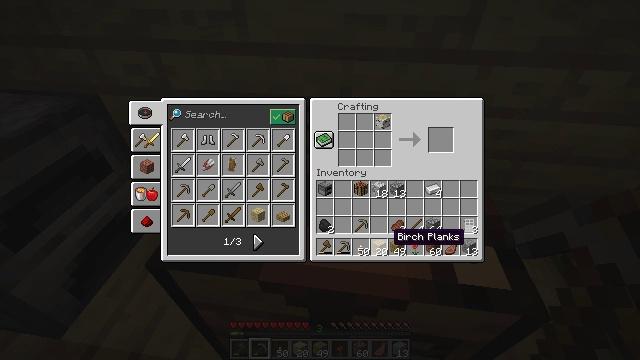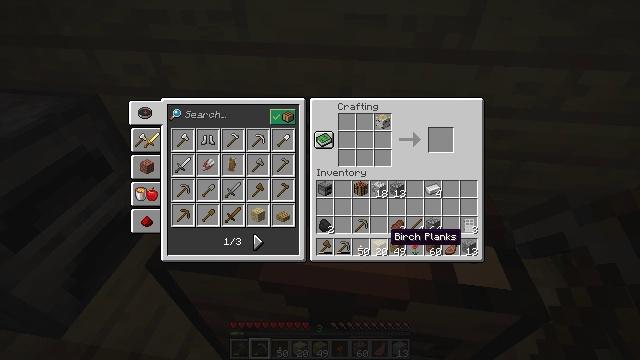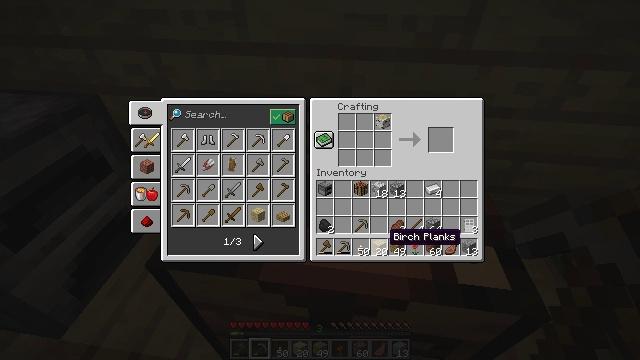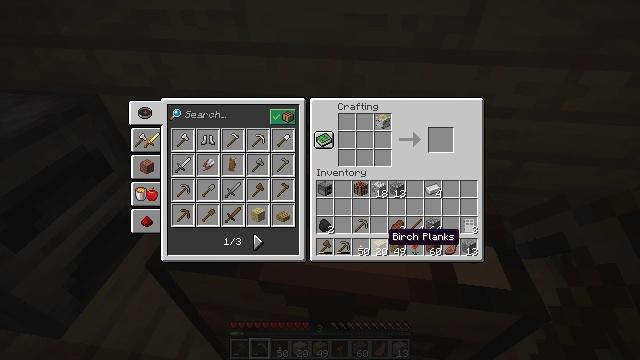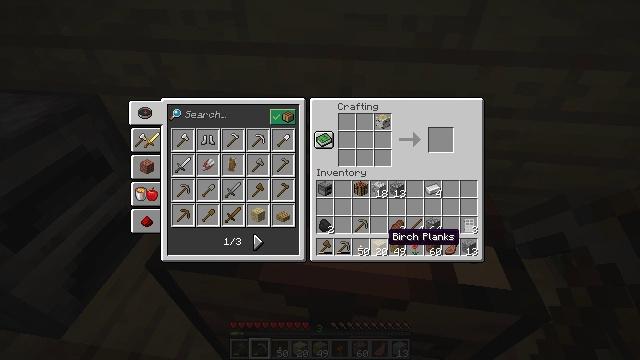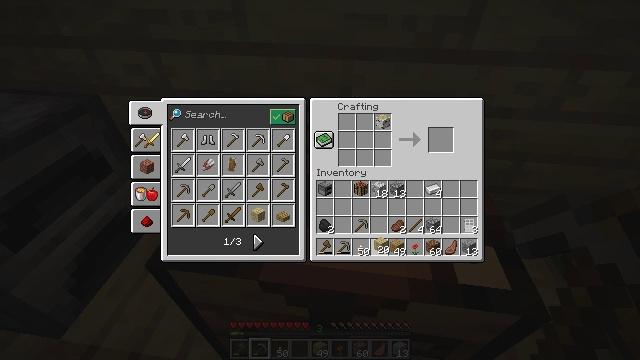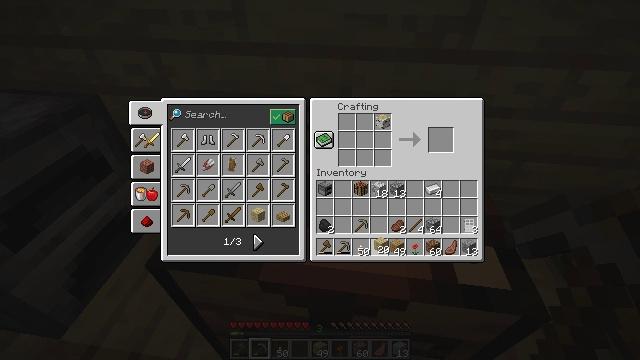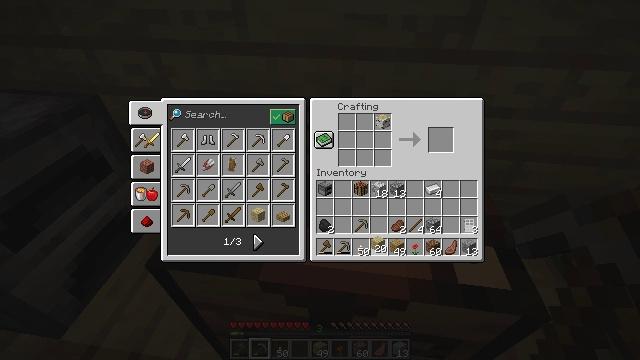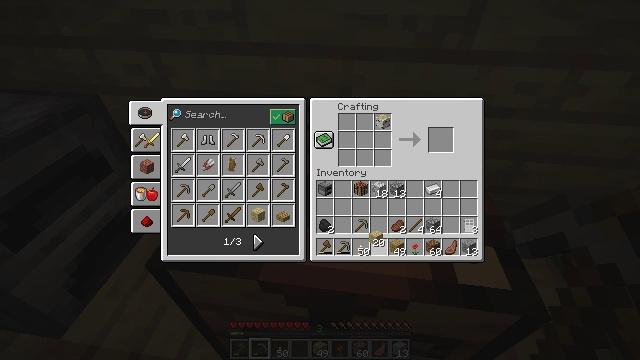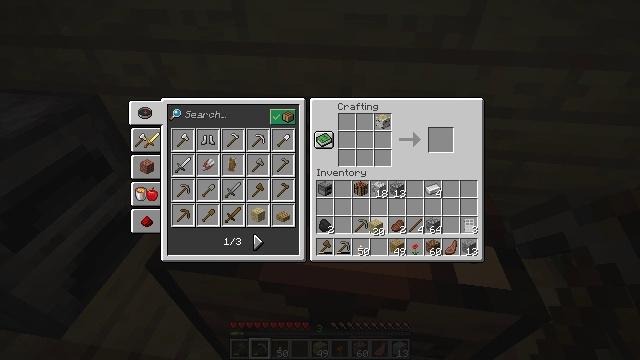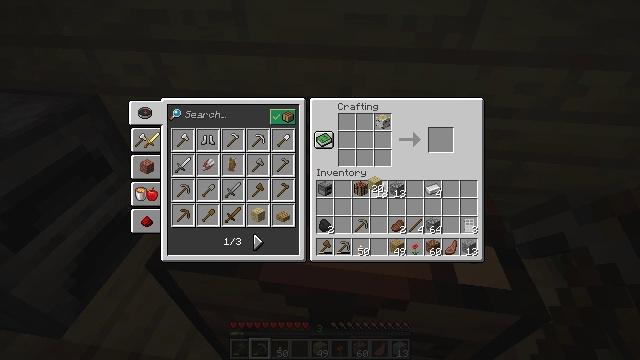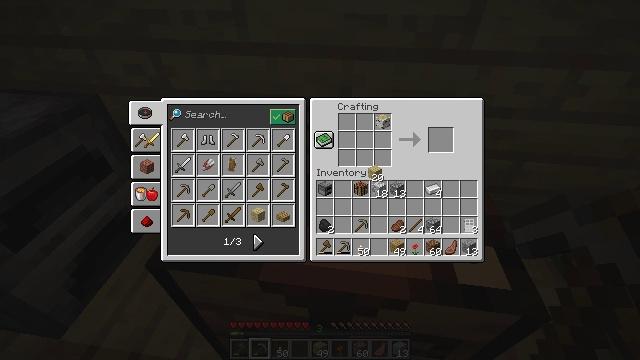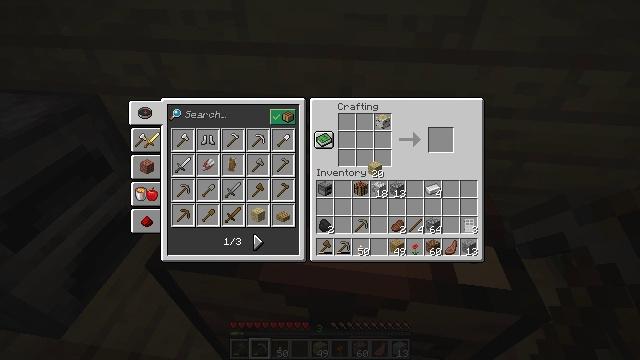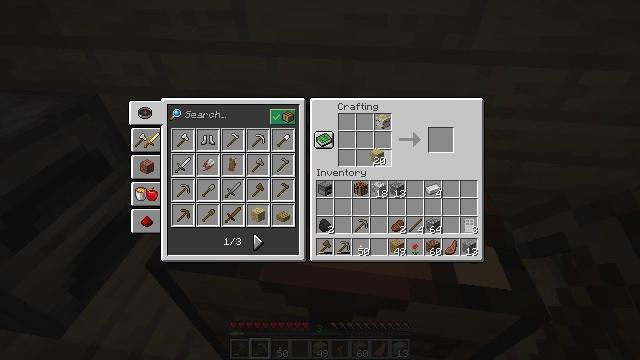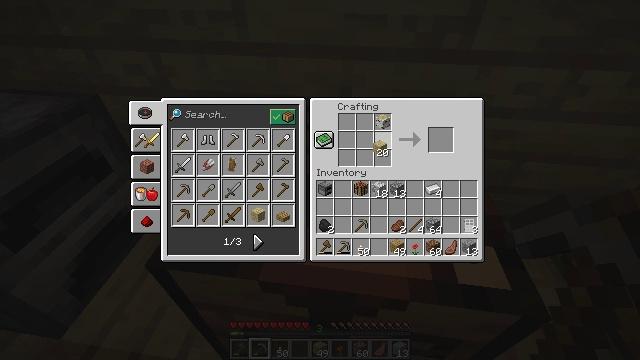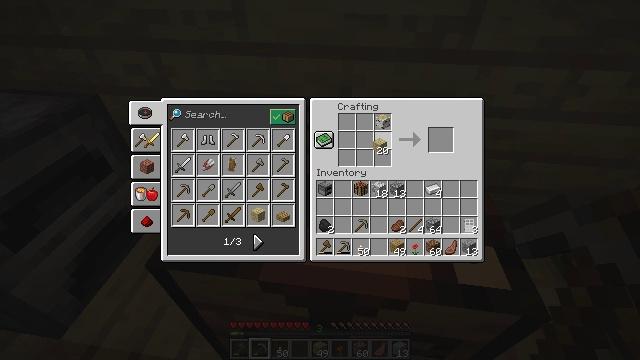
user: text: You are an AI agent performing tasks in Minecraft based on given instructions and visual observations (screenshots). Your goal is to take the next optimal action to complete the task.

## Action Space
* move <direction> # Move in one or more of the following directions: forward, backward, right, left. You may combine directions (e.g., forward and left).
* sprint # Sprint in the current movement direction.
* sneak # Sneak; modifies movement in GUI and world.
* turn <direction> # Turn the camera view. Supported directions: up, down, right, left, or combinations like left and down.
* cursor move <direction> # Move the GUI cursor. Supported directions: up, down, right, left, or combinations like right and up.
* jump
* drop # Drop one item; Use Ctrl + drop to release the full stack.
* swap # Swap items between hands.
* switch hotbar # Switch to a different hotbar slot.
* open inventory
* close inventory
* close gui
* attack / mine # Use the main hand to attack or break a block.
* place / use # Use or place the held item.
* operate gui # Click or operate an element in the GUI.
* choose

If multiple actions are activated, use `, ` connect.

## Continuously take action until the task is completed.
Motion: motion action
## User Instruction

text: Craft the birch button from a single birch plank.
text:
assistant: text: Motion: no_op
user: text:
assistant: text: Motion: no_op
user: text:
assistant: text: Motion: no_op
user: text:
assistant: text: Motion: no_op
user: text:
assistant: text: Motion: operate gui
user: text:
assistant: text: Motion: operate gui
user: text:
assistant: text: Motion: operate gui
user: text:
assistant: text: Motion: no_op
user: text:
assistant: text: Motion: cursor move up
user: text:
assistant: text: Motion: cursor move up
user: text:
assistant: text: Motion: cursor move up
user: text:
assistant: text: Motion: no_op
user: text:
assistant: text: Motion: cursor move up
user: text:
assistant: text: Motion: cursor move up
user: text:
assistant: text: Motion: no_op
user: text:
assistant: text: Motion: no_op
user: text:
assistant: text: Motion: no_op
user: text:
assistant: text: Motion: no_op
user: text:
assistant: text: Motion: no_op
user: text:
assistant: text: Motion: no_op
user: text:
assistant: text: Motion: no_op
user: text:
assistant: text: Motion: no_op
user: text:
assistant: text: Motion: no_op
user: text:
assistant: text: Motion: no_op
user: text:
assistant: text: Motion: no_op
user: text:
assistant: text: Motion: no_op
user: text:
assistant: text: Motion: no_op
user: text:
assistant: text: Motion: no_op
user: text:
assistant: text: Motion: no_op
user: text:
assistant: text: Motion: no_op